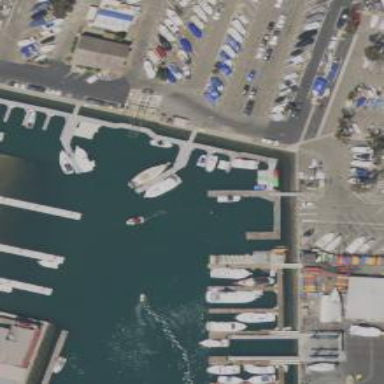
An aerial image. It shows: Pier with mooring facilities.